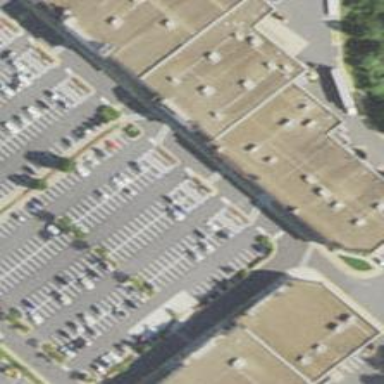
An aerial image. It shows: Parking space.